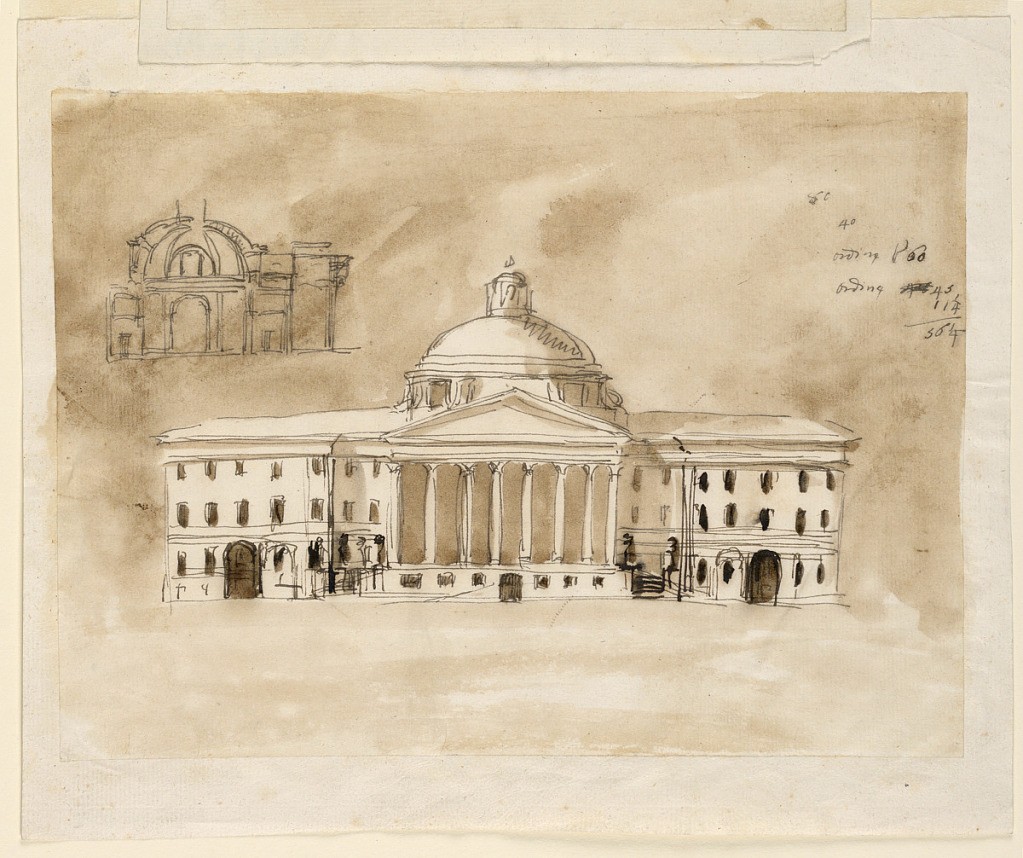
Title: Elevation for a Public Building
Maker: Giuseppe Barberi, Italian, 1746–1809
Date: ca. 1790
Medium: Pen and brown ink, brush and brown wash on lined off-white laid paper
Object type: Drawing
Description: A portico with eights columns, standing upon a basement and supporting a triangular pediment, is in the center. Two flights of stairs lead to it. They have behind them short curved sides of the two wings. These show at the front three stories of five bays. Doorways are in the centers of the ground floor. A dome rises behind the pediment of the portico. Top left: Section of the central domed hall.